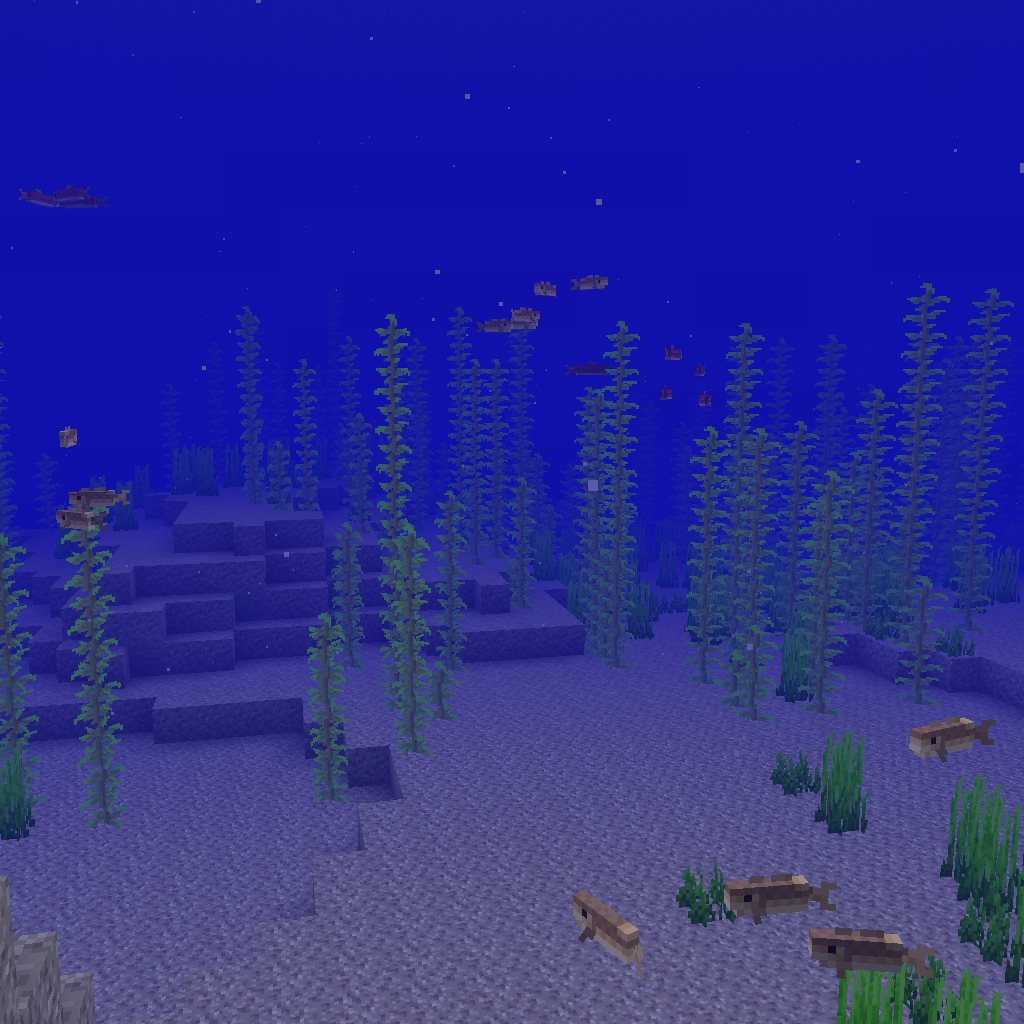
underwater fish and kelp